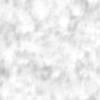
Label: no_change